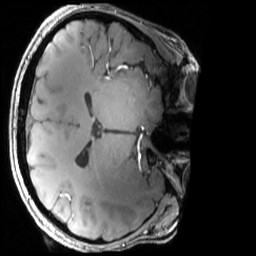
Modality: MP2RAGE
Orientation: axial
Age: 22
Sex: female
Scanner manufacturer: siemens
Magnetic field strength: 6.98 T
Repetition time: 6 s
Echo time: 0.00283 s